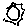
Label: sun